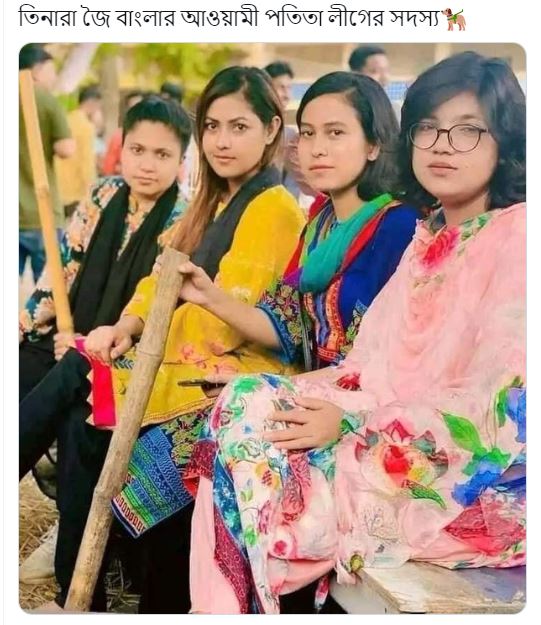
Text: তিনারা জৈ বাংলার আওয়ামী পতিতা লীগের সদস্য
Label: Hate
Hate category: Political
Targeted group: Organization